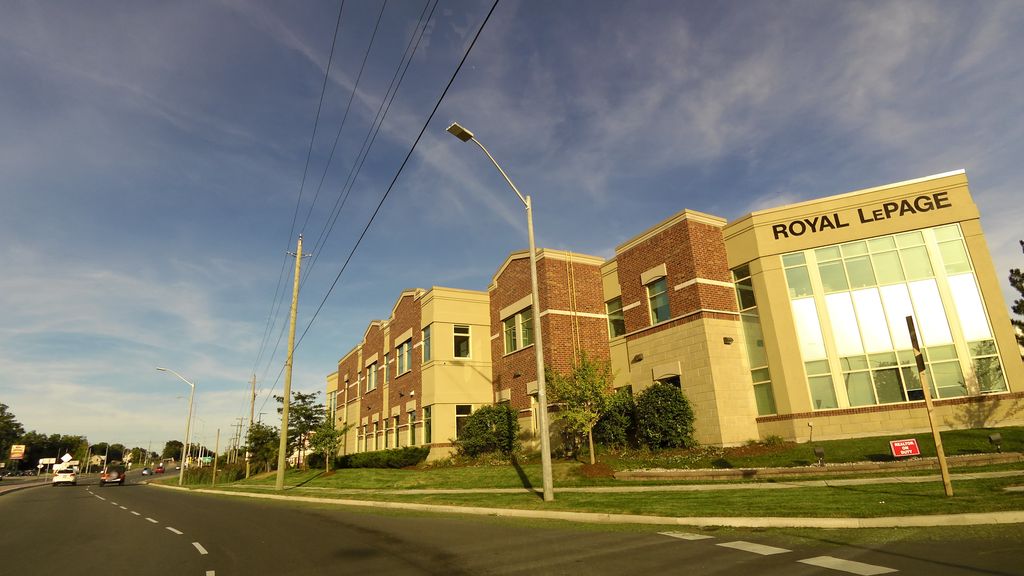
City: hamilton